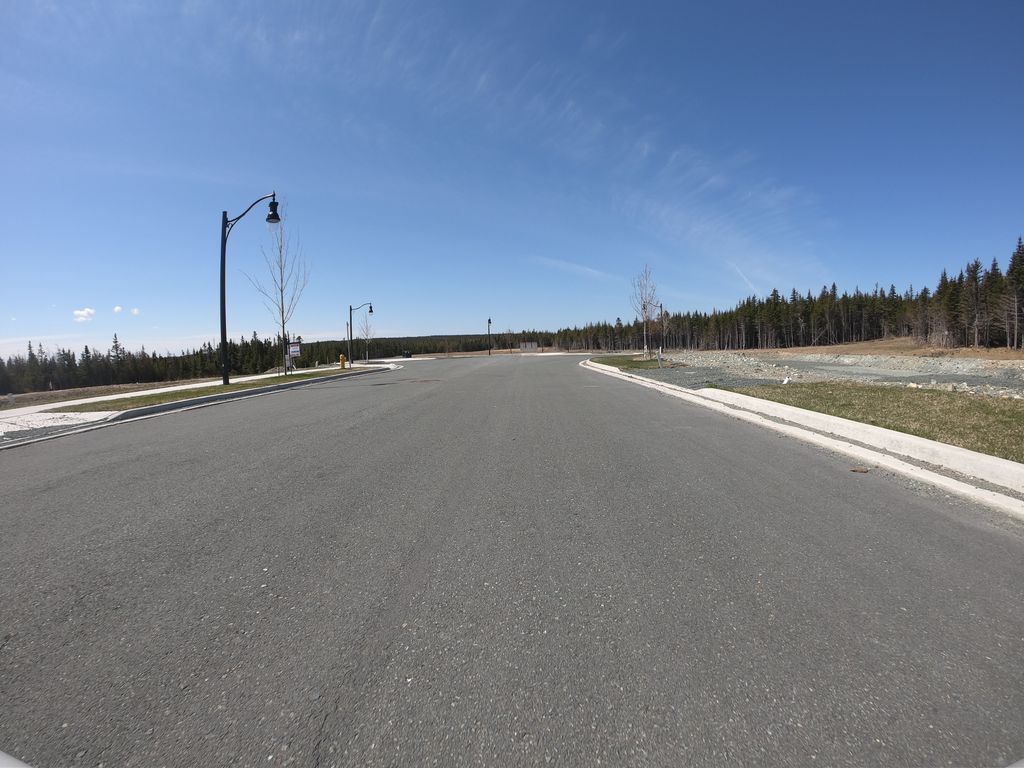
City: st_johns